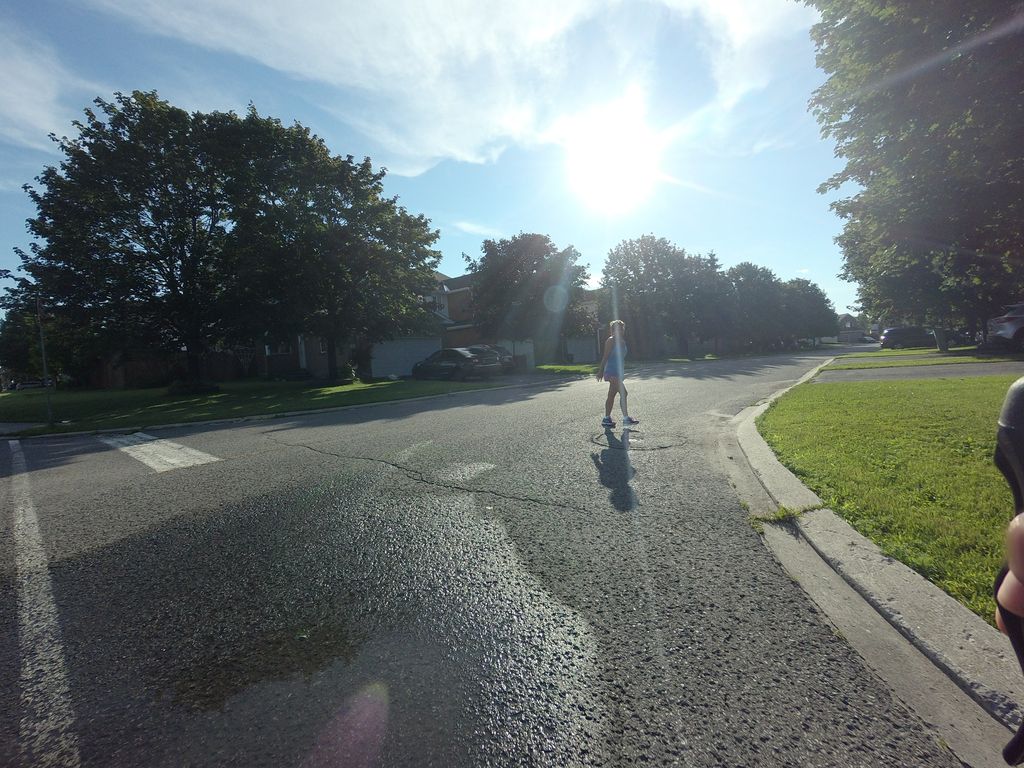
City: ottawa-gatineau